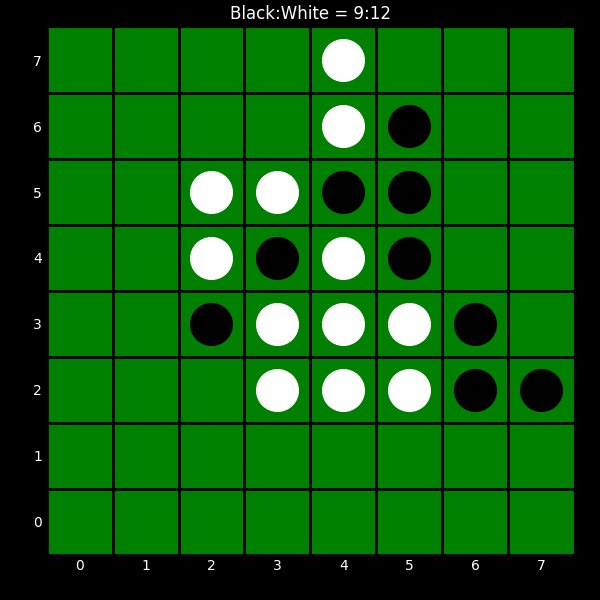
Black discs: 9
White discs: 12